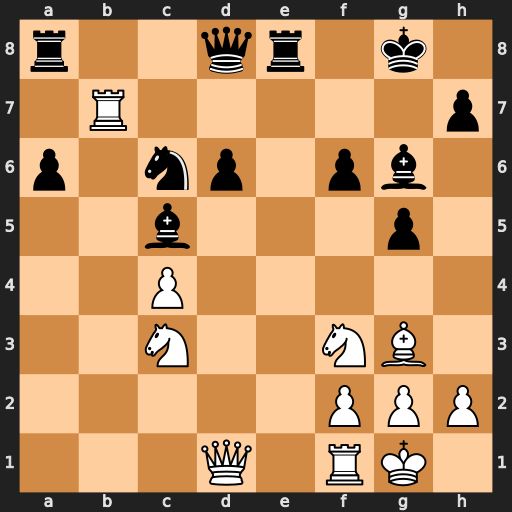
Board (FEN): r2qr1k1/1R5p/p1np1pb1/2b3p1/2P5/2N2NB1/5PPP/3Q1RK1
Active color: w
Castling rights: -
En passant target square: -
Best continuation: Qd5+ Kh8 Qxc6